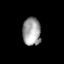
Tissue: lung
Cell type: Epithelial cells
Senescence score: 0.224
Nuclear area (px): 500
Mean DAPI intensity: 160.384